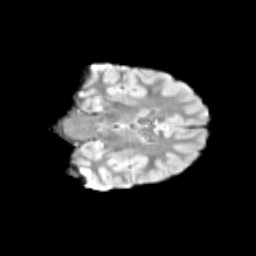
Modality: T2w
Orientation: coronal
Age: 10
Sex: male
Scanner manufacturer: siemens
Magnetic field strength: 3 T
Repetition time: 3.8 s
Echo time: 0.07 s